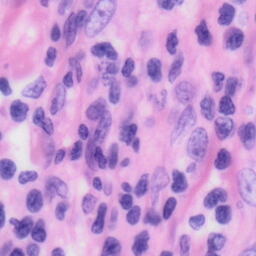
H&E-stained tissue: Skin